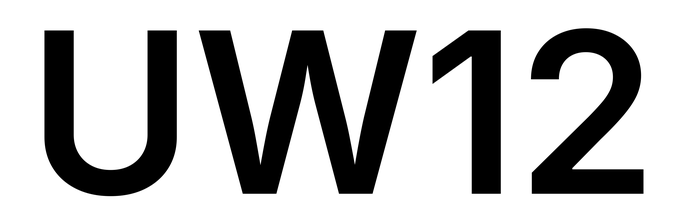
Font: Inter_SemiBold